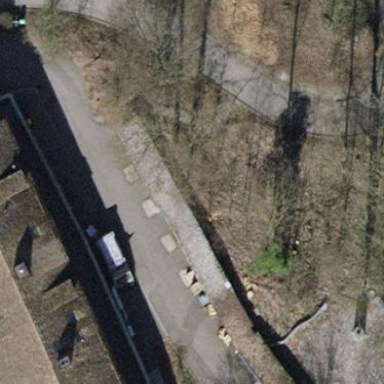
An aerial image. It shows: Bicycle parking area with wall loops for securing bikes.